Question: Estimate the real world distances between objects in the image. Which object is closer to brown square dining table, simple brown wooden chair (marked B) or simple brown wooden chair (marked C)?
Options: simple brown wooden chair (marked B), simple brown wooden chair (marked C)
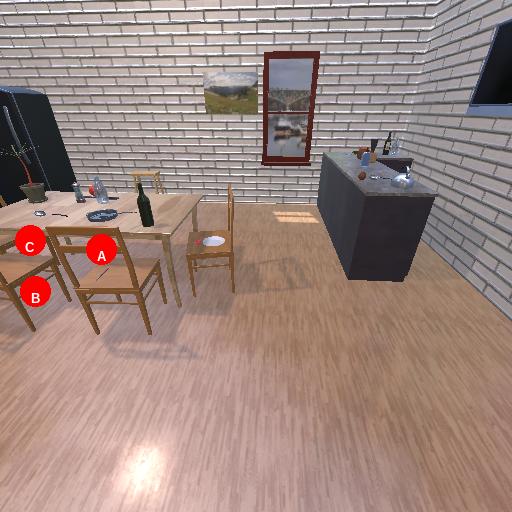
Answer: simple brown wooden chair (marked B)